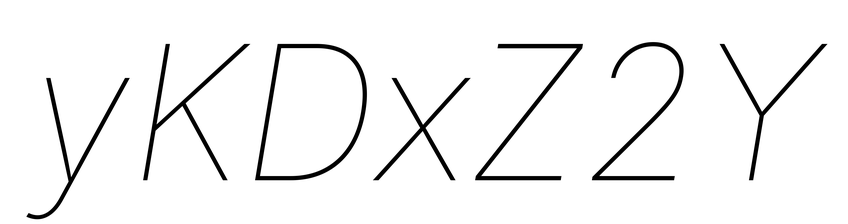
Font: Inter-Italic_Thin_Italic